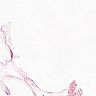
Metastatic tissue present: no